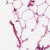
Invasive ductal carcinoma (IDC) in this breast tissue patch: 0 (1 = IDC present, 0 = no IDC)